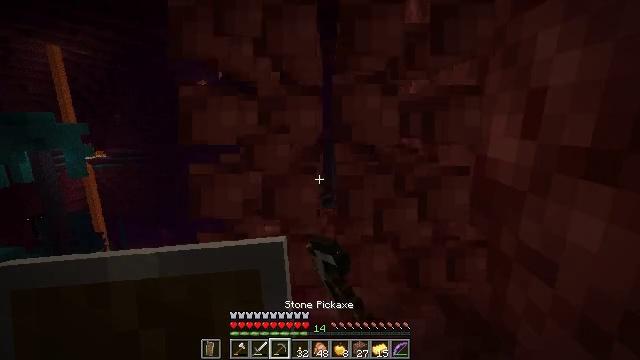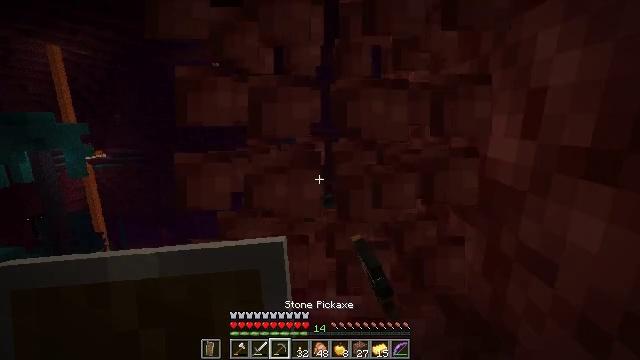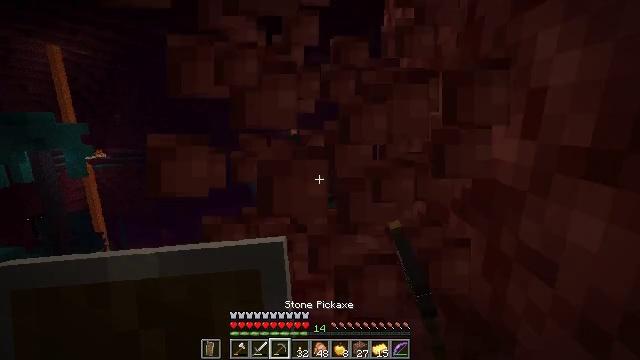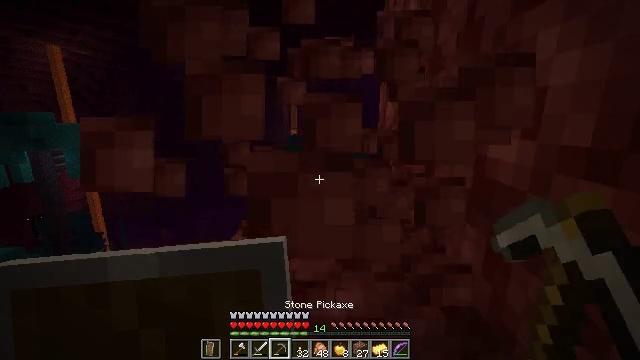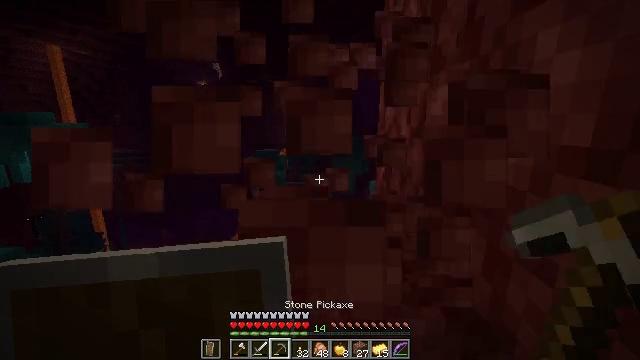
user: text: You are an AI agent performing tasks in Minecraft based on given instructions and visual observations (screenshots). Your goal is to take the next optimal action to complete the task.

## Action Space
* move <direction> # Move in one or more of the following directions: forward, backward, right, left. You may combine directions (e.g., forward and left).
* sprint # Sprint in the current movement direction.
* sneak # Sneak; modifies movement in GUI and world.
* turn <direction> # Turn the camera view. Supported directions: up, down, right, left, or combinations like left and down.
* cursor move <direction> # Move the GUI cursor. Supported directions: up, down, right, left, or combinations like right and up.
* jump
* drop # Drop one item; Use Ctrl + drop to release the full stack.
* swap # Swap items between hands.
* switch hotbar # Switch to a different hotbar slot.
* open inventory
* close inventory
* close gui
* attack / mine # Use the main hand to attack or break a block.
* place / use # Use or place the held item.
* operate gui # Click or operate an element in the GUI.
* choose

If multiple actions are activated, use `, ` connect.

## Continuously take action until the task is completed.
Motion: motion action
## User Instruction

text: Gather netherrack as a building material.
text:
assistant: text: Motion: attack / mine
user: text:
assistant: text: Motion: attack / mine
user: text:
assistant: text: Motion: attack / mine
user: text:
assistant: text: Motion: attack / mine
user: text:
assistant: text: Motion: attack / mine